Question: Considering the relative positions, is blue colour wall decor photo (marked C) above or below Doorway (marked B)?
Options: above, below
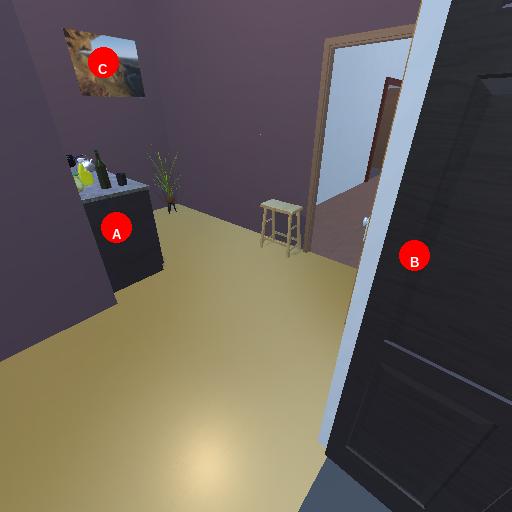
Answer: above